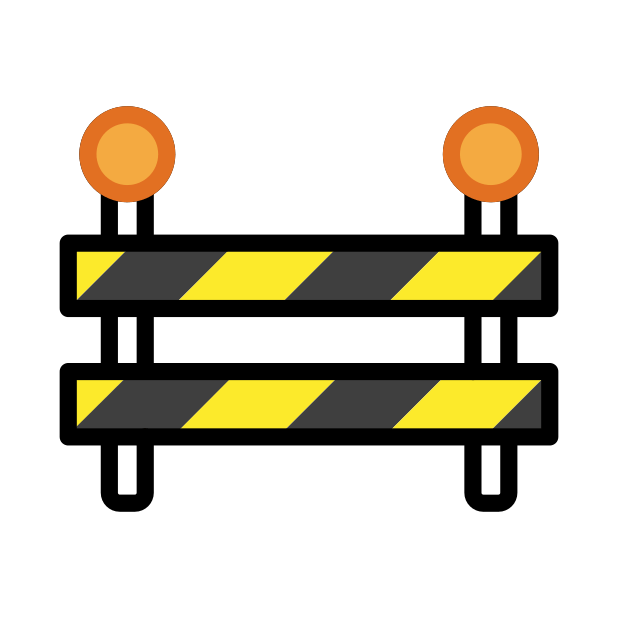
construction